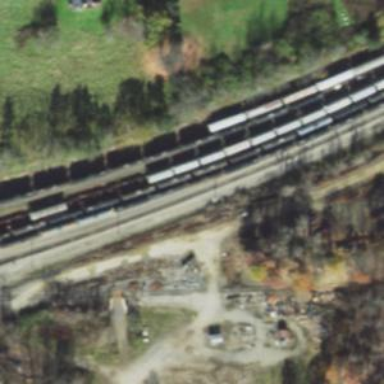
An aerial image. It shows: Railway yard in service.